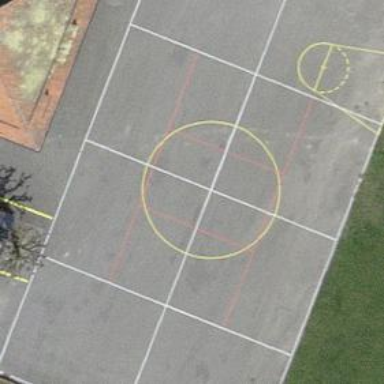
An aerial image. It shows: Asphalt basketball court on pitch.